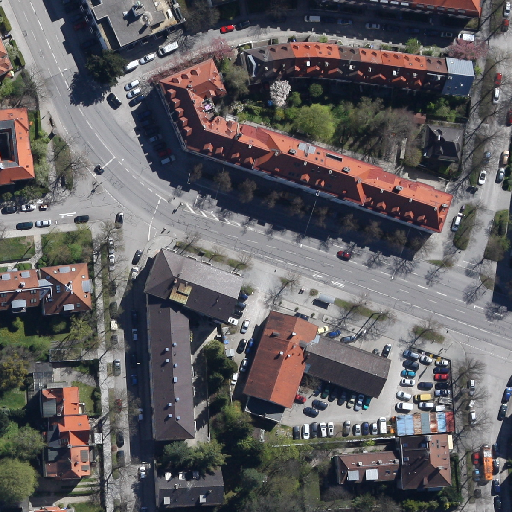
Referring expression: vehicle driving on the road